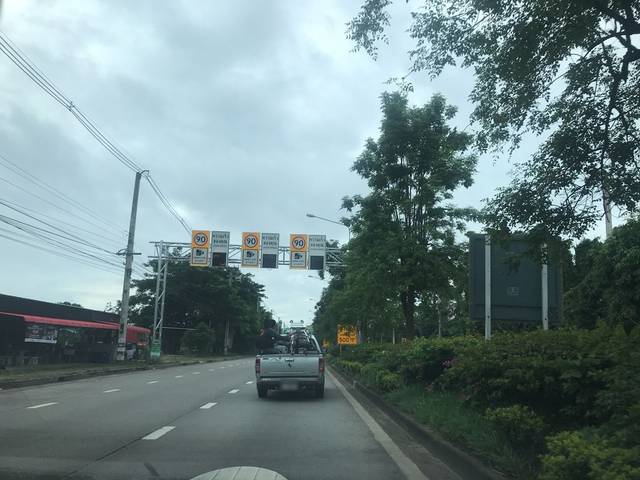
Region: Thailand
Coordinates: 18.815, 99.022